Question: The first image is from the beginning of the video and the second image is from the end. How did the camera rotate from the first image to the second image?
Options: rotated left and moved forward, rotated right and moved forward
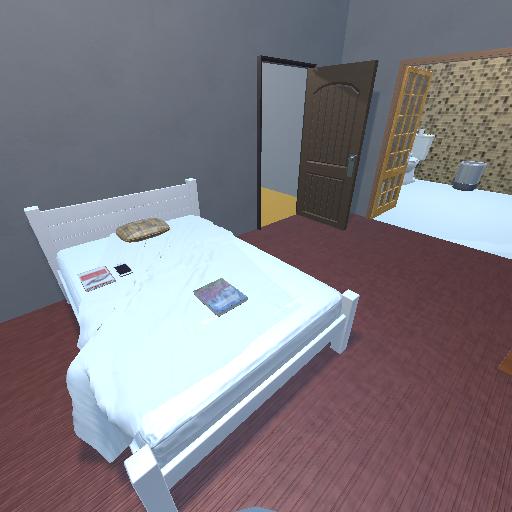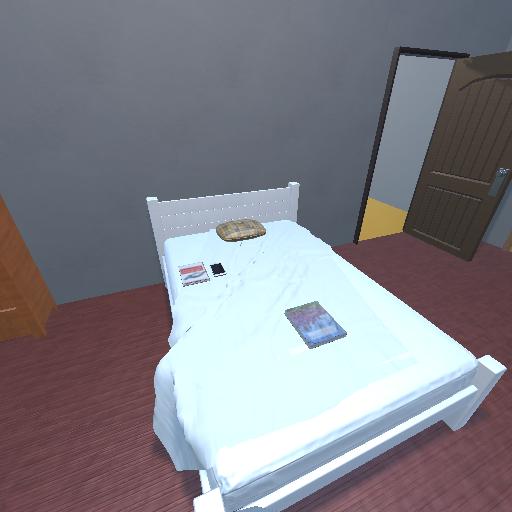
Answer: rotated left and moved forward